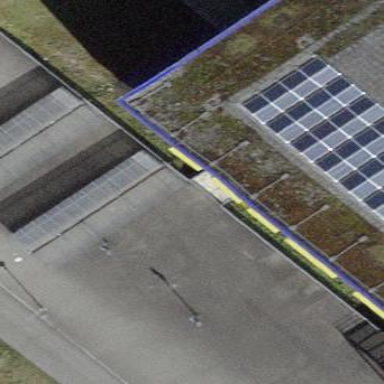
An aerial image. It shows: Building with wall loops for bicycle parking.